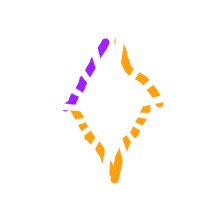
Shape: rhombus